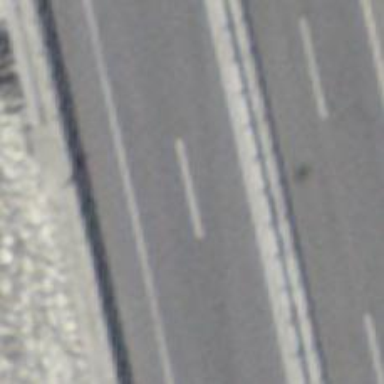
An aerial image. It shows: Motorway bridge.